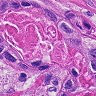
Metastatic tissue present: yes